Question: This is what I'm looking to do

I have a row of items that has an open button which should open a dialog that has that item inside of it, but I can't get the url to post correctly.
In adding this diagram to this question I saw how stackoverflow pops up a dialog and that's exactly what I need to do. My problem is I need the url to be '/controller/action?id= (id being passed in)' but the url I get is '/controller/action?/7' or if i rewrite the action I get'/controller/action?/7' how to get rid of the slash or post it correctly?
ActionLink
'''
@Html.ActionLink("Open", "AddItems", new { id = item.ID }, new { @id =
"Itemdialog" })
'''
jQuery
'''
$('#dialog').dialog({
autoOpen: false,
width: 400,
resizable: false,
modal: true
});
$('#Itemdialog').on("click", function () {
var url = $(this).attr('href');
$('#dialog').load(url, function () {
$(this).dialog('open');
});
return false;
});
'''
Controller:
'''
public ActionResult AddItems(int id)
{
var TradeItem = from i in db.Items
where i.ID == id
select i;
var results = TItem;
return PartialView("_OpenItem", results); //need to open in dialog
}
'''
View
'''
@model IEnumerable<Item>
<table>
<tr>
<th>
@Html.DisplayNameFor(model => model.ID)
</th>
<th>
@Html.DisplayNameFor(model => model.user_id)
</th>
<th>
@Html.DisplayNameFor(model => model.item_name)
</th>
<th>
@Html.DisplayNameFor(model => model.item_description)
</th>
<th>
@Html.DisplayNameFor(model => model.item_code)
</th>
<th>
@Html.DisplayNameFor(model => model.dateAdded)
</th>
<th>
@Html.DisplayNameFor(model => model.catId)
</th>
<th></th>
</tr>
@foreach (var item in Model) {
<tr>
<td>
@Html.DisplayFor(modelItem => item.ID)
</td>
<td>
@Html.DisplayFor(modelItem => item.user_id)
</td>
<td>
@Html.DisplayFor(modelItem => item.item_name)
</td>
<td>
@Html.DisplayFor(modelItem => item.item_description)
</td>
<td>
@Html.DisplayFor(modelItem => item.item_code)
</td>
<td>
@Html.DisplayFor(modelItem => item.dateAdded)
</td>
<td>
@Html.DisplayFor(modelItem => item.catId)
</td>
</tr>
}
</table>
@Html.ActionLink(send to db )
'''
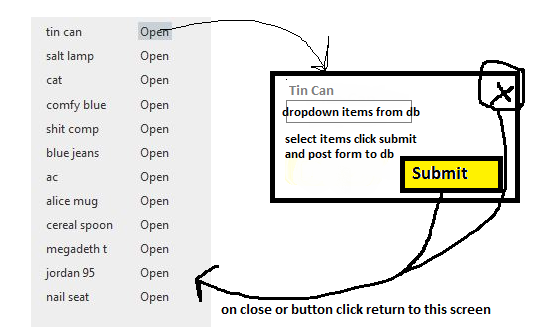
Answer: You could leave the 'routeValues' blank, and simply append the query string to the end:
'''
<a id="Itemdialog" href='@Url.Action("AddItems")?id=@item.ID'>Open</a>
'''
I think that's a more straightforward way to set the query string -- using 'routeValues' implies you want to construct the URL based on the route definitions.